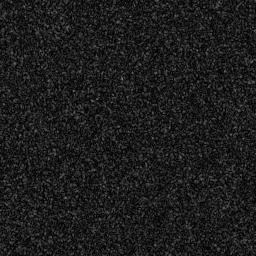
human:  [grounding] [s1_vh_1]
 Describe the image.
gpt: In the satellite image, there is  <ref>1 medium ship </ref> <box>[[25, 19, 37, 32, 0]]</box> located at top,  <ref>1 medium ship </ref> <box>[[21, 88, 33, 99, 0]]</box> located at bottom left.